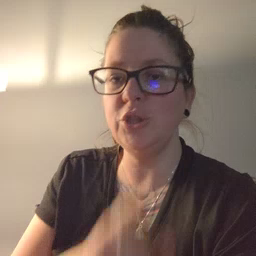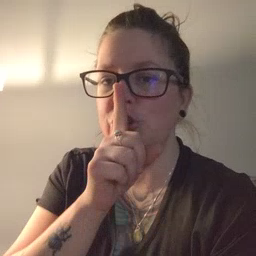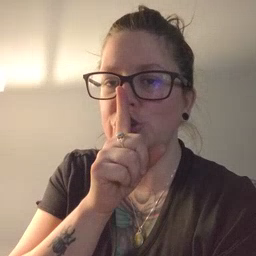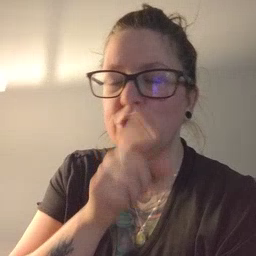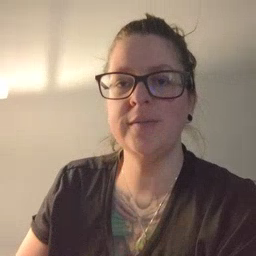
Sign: shhh